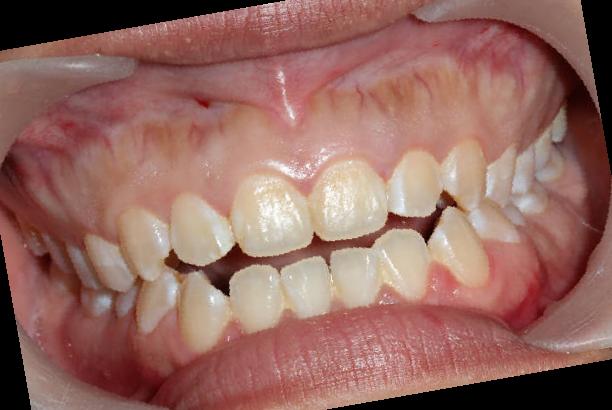
Condition: Gingivitis